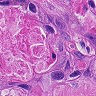
Metastatic tissue present: yes